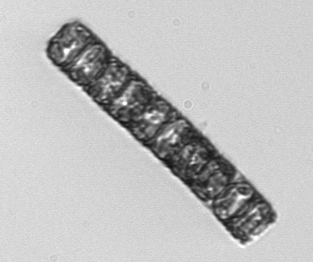
Label: Paralia_sulcata